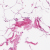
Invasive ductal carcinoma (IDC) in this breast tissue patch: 0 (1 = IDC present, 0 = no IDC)